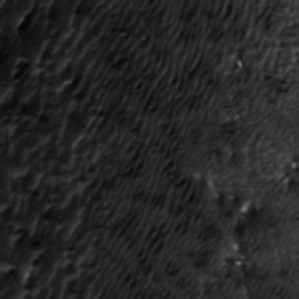
Label: frost